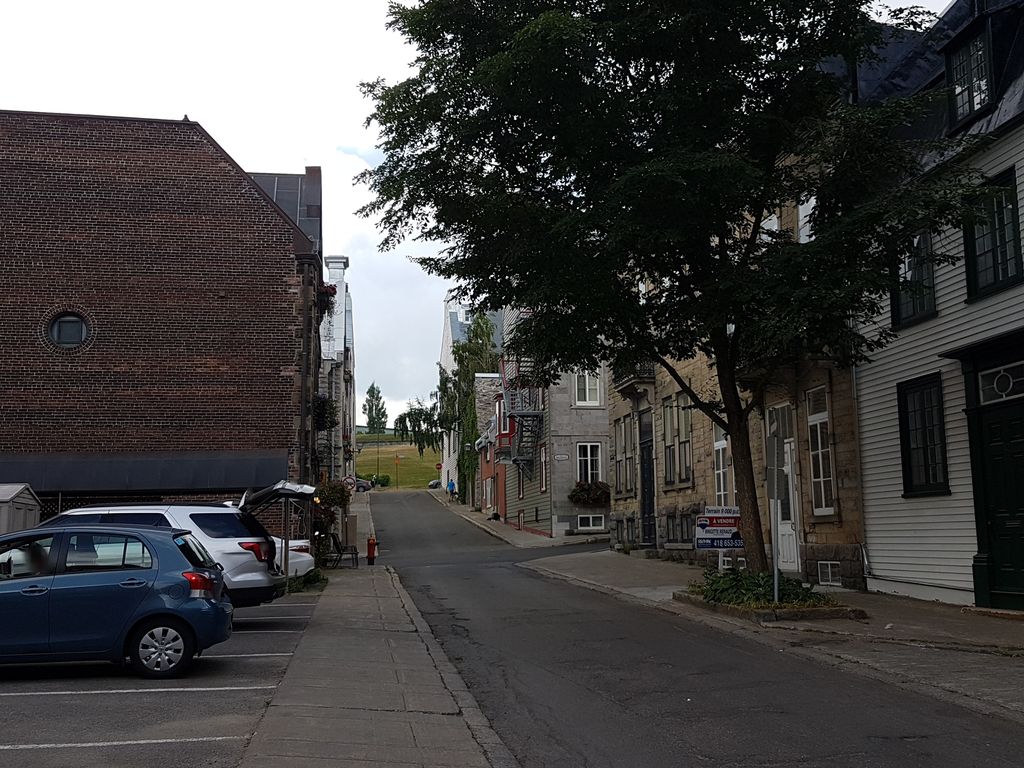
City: quebec_city